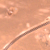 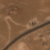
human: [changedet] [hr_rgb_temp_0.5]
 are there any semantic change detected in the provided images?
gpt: Everything remains the same.